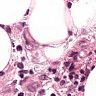
Metastatic tissue present: yes